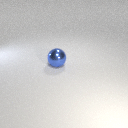
large blue metal sphere